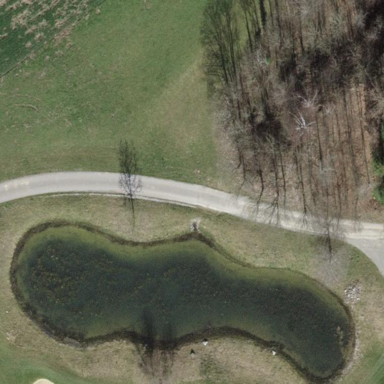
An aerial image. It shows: Water hazard in golf course. The hazard is natural water feature.